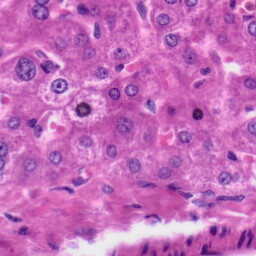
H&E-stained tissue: Liver